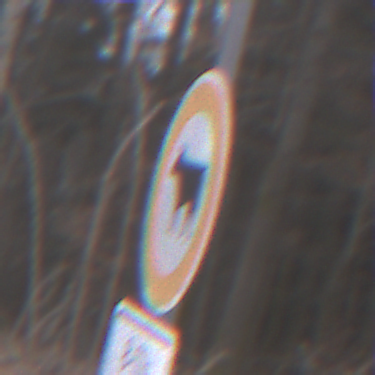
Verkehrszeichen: VerbotViehtrieb
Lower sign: ZeitangabenOhneBeschraenkungAufWochentage2
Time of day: Midday
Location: Outdoor (Nature)
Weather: Overcast
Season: Autumn
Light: Natural